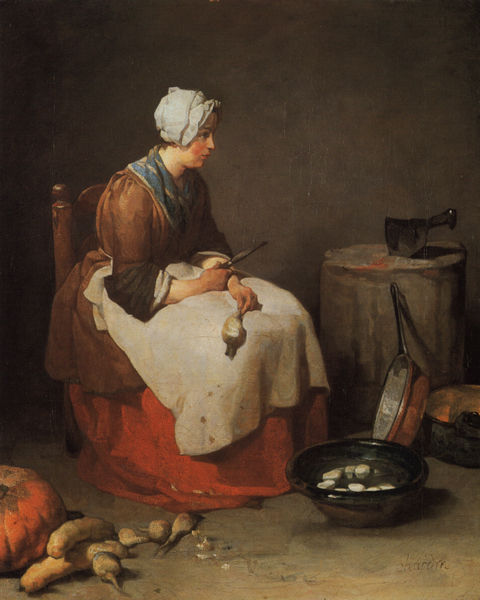
Titel: Ratisseuse de navets, Die Rübenputzerin
Künstler: Jean-Baptiste Siméon Chardin
Standort: München
Institution: Alte Pinakothek
Schlagwörter: blau, dunkel, gemälde, schatten, wasser, weiß, grün, komposition, mädchen, sitzen, braun, finger, frau, grau, hintergrund, holz, hut, kleid, licht, orange, profil, raum, schwarz, stuhl, szene, tisch, zimmer, dame, gürtel, rot, schal, tuch, beige, haube, hochformat, malerei, rock, hemd, jacke, jung, mütze, wand, falten, messer, schale, schüssel, bildnis, holland, hände, innenraum, niederlande, portrait, porträt, rückenlehne, tischdecke, öl, baumstamm, stamm, boden, gewand, interieur, realismus, sitzend, decke, saum, arbeit, genre, rund, früchte, gemüse, keramik, kürbis, schalen, stilleben, ton, kopfbedeckung, schürze, taille, topf, magd, wangen, ruhe, genrebild, bäuerin, herbst, wolle, halstuch, stuhllehne, zofe, nadel, nachdenklich, rüschen, sinnieren, verträumt, wange, nachdenken, töpfe, griff, schere, zinn, denken, gefäss, münchen, erdfarben, gerät, geschirr, kupfer, kittel, leinwand, chardin, häubchen, tracht, griffe, küche, köchin, wurzeln, portät, axt, kartoffel, kartoffeln, müde, dreck, kochen, rupfen, kürbisse, gefäße, beil, küchenszene, träumen, brusttuch, stumpf, hemnd, pilze, kessel, schüsel, holzbock, eier, pinakothek, pfanne, pfannen, putzen, bäurisch, cardin, einlagen, fleischbeil, hackebeil, hackstock, haublock, hauklotz, herrlich, jean baptiste simeon chardin, junge magd, kartofeln, keramikschale, kupfergefässe, körbis, küchenhilfe, küchenmagd, mend, rüben, rübenputzerin, schwimme, schälen, steckrüben, tonschale, vorbereiten, hackklotz, holzstamm, kupferpfanne, flock, rübe, schnnippeln